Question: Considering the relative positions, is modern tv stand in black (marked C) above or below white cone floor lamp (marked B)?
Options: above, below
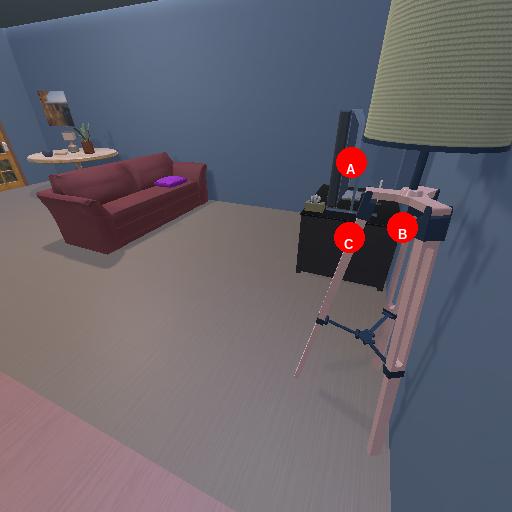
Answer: above